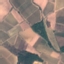
Land use / land cover: PermanentCrop